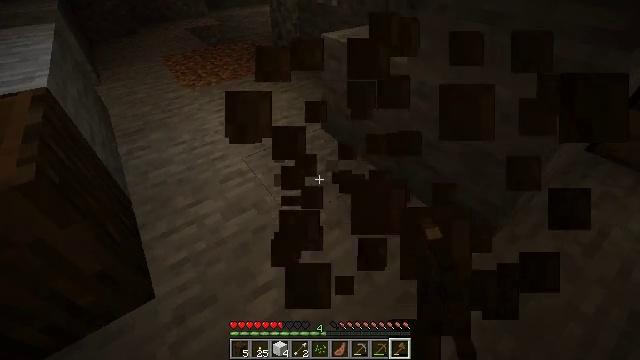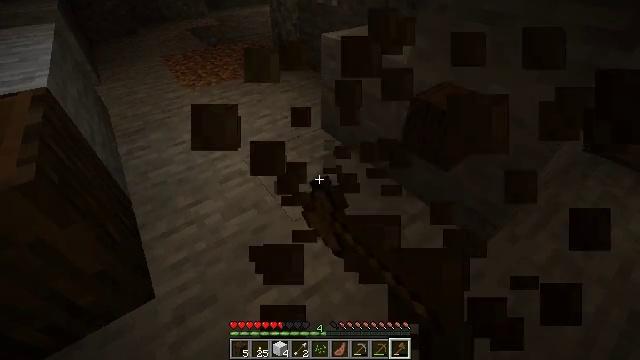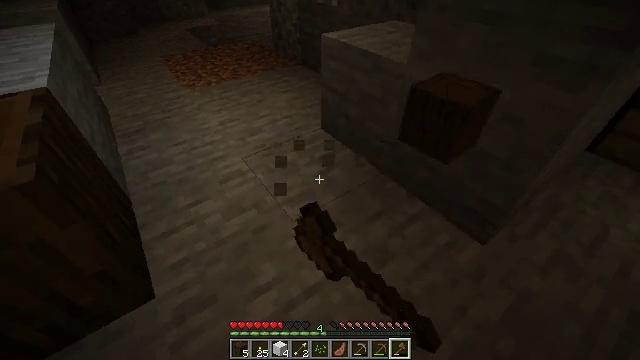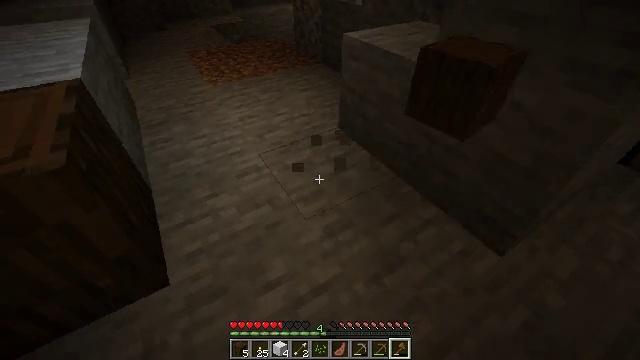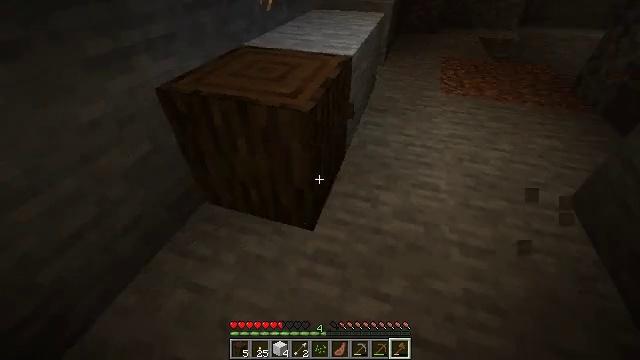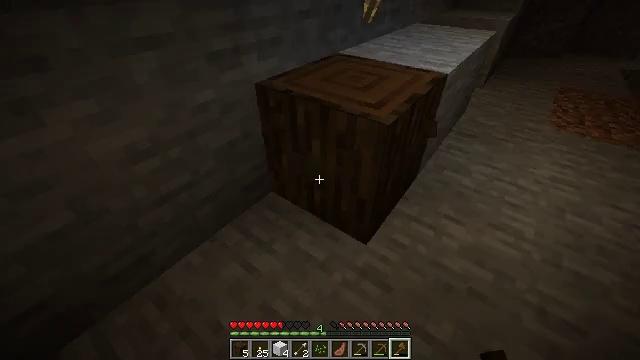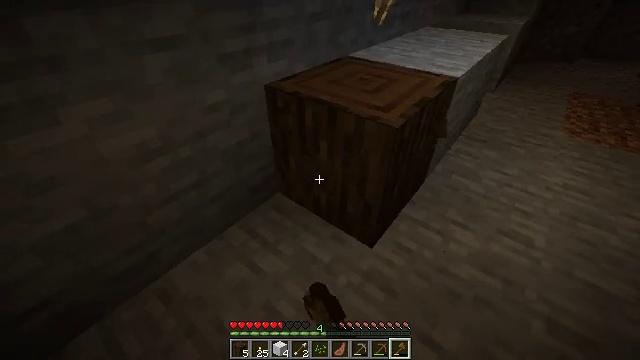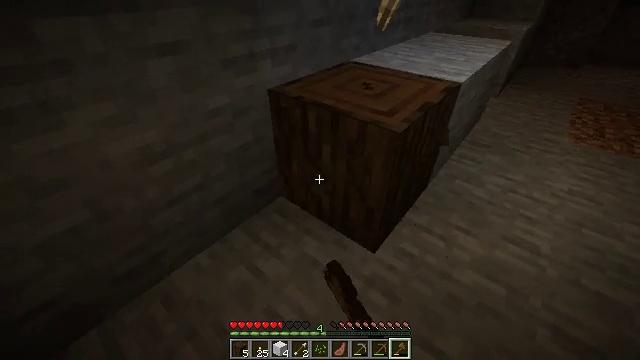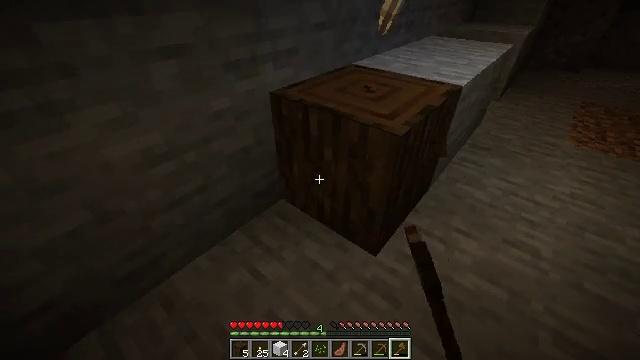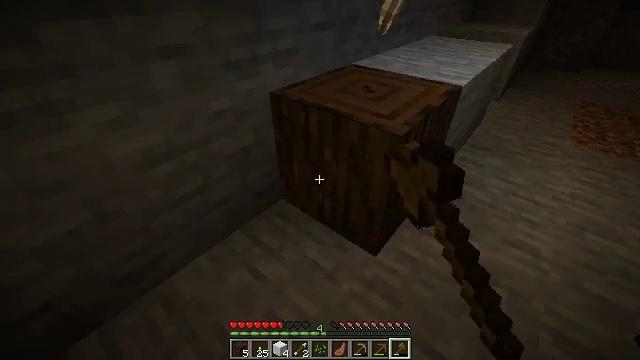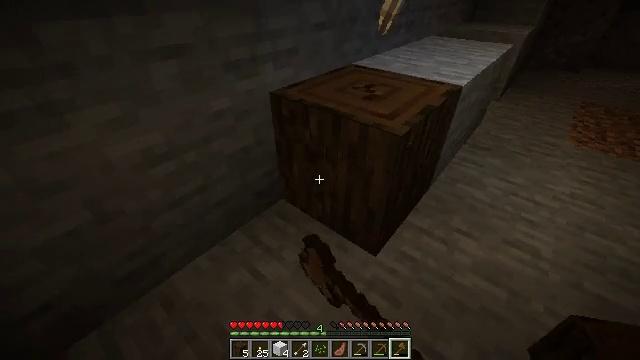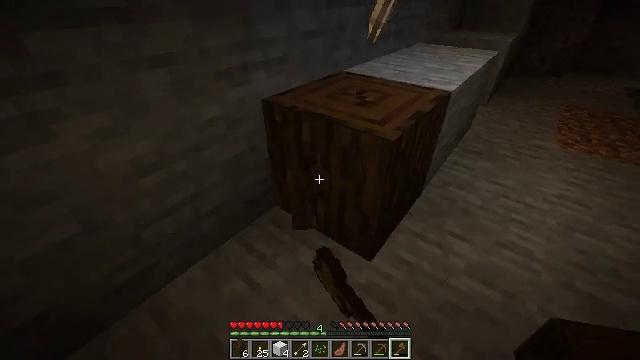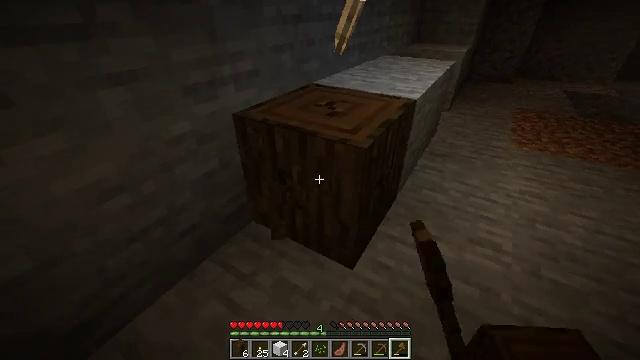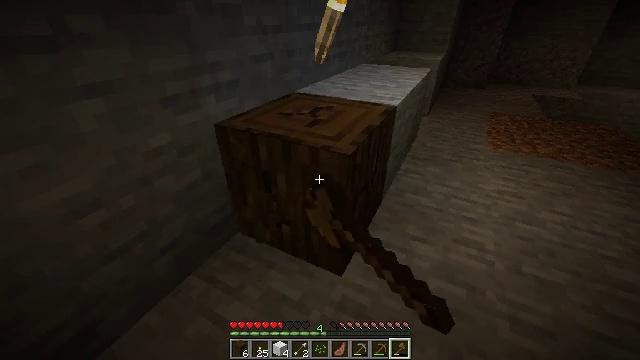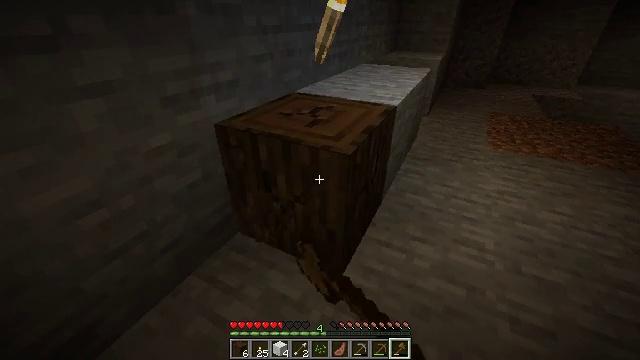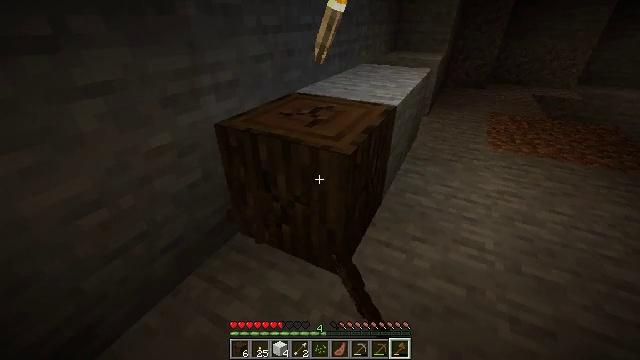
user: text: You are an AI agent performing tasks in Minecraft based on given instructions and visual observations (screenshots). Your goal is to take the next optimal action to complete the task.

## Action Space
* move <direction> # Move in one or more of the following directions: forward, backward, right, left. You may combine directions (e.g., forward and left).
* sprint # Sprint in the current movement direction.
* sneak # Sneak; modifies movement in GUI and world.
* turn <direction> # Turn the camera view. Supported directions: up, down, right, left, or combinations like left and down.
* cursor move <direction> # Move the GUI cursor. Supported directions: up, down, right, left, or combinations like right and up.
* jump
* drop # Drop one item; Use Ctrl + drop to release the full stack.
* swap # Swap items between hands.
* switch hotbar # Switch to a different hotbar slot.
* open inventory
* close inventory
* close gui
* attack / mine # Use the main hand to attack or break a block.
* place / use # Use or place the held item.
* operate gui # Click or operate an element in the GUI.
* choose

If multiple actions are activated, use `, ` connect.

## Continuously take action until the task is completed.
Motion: motion action
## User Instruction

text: Collect dark oak log for building.
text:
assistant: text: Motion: attack / mine
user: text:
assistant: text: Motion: attack / mine
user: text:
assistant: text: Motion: turn left, attack / mine
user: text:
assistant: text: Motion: turn left and up, attack / mine
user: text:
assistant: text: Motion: turn left and up, attack / mine
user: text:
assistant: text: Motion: turn left, attack / mine
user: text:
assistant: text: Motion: attack / mine
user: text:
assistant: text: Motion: attack / mine
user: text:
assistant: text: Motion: attack / mine
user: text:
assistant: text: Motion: attack / mine
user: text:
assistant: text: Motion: turn right and up, attack / mine
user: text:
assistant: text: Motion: turn right and up, attack / mine
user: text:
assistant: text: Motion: turn right and up, attack / mine
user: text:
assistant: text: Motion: attack / mine
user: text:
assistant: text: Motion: attack / mine
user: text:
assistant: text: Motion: attack / mine
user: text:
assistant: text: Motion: attack / mine
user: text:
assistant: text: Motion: attack / mine
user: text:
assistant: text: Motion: attack / mine
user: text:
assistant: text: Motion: attack / mine
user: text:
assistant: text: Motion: attack / mine
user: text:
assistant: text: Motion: attack / mine
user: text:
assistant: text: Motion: attack / mine
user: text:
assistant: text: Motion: attack / mine
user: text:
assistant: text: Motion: attack / mine
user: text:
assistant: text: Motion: attack / mine
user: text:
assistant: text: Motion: attack / mine
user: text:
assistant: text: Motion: attack / mine
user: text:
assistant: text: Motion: attack / mine
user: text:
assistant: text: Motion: attack / mine